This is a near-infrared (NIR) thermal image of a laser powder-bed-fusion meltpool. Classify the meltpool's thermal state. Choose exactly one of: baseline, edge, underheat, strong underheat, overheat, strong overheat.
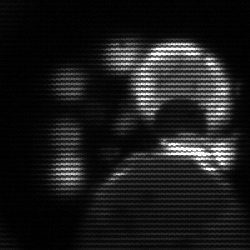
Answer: edge